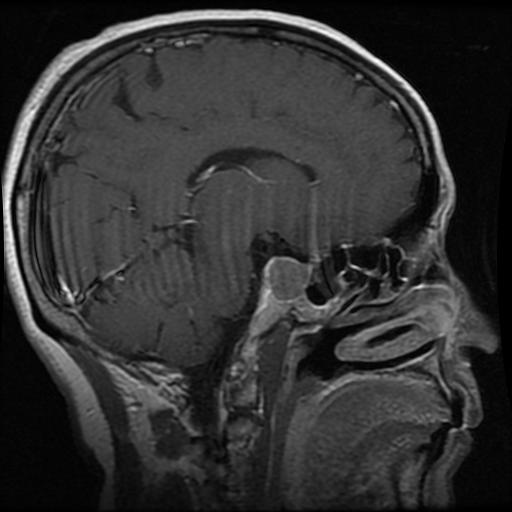
Label: pituitary